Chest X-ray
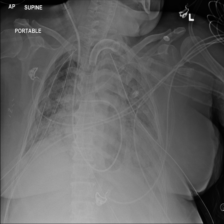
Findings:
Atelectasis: negative
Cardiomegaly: negative
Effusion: negative
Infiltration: positive
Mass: negative
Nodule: negative
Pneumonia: negative
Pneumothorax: negative
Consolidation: negative
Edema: negative
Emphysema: negative
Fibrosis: negative
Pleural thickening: negative
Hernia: negative